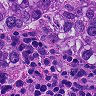
Metastatic tissue present: yes